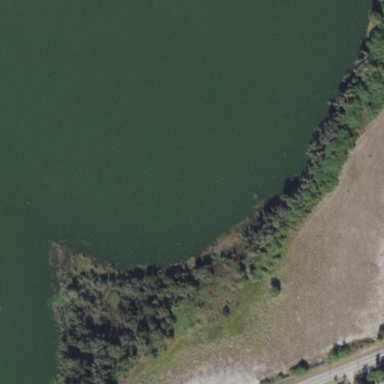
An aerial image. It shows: Lake with natural water.